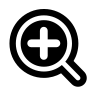
Cursor type: zoom_in
OS/theme: linux-bibata
Variant: white